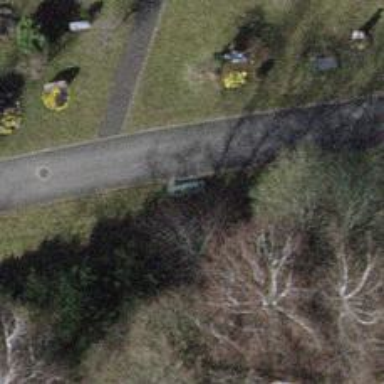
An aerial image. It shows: Brown bench.